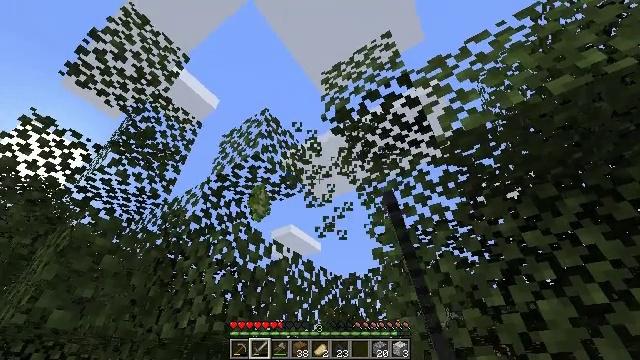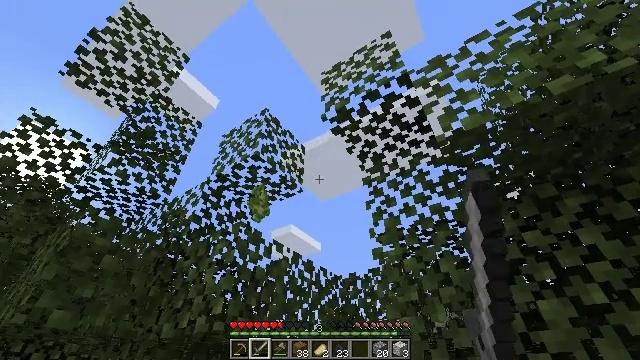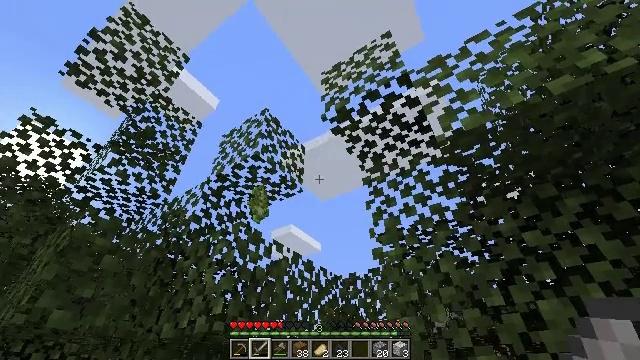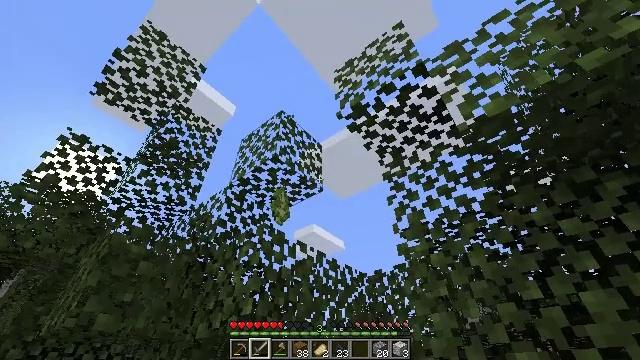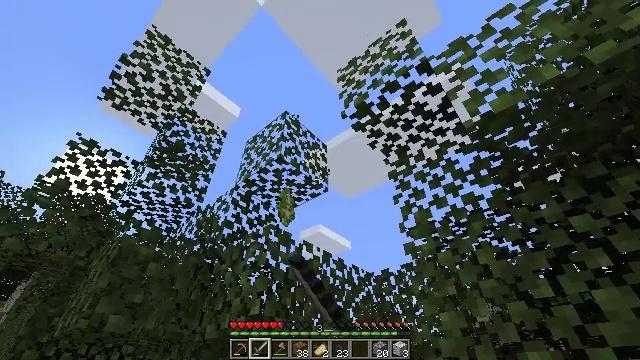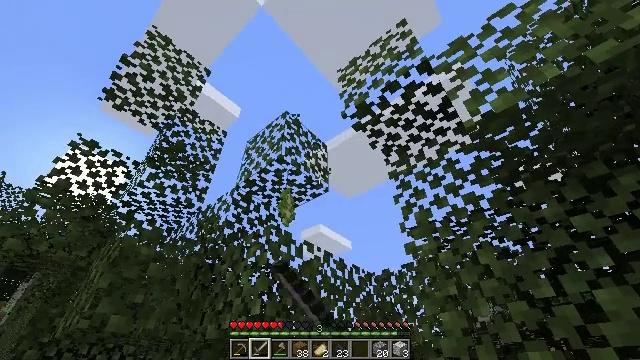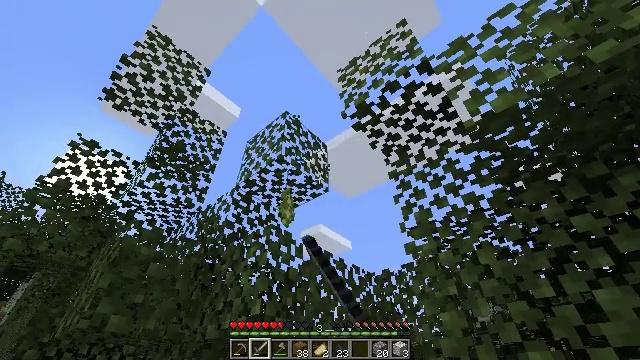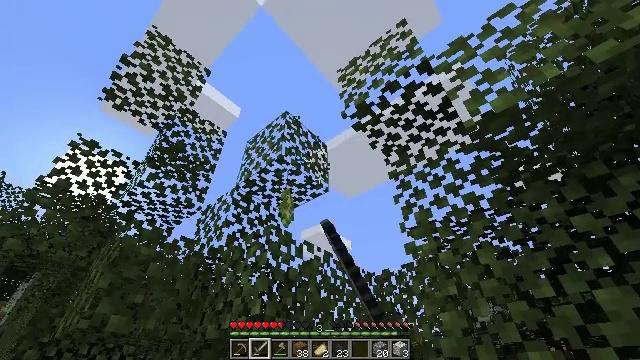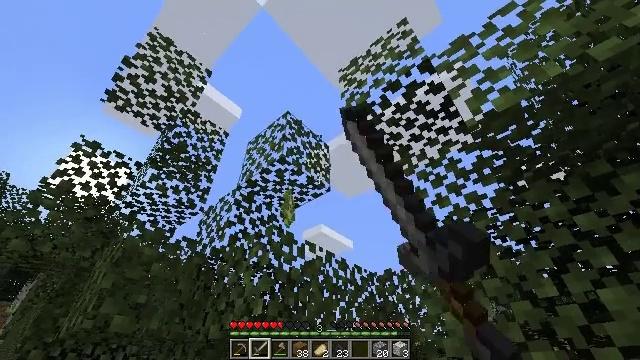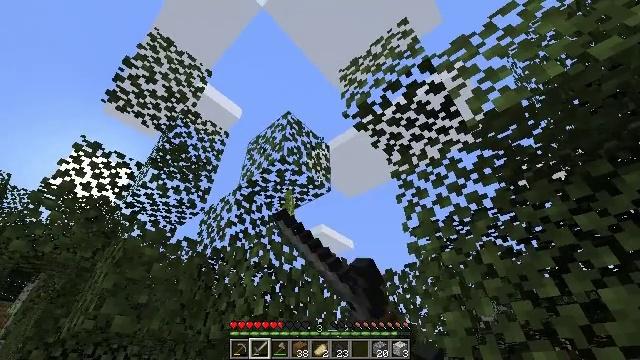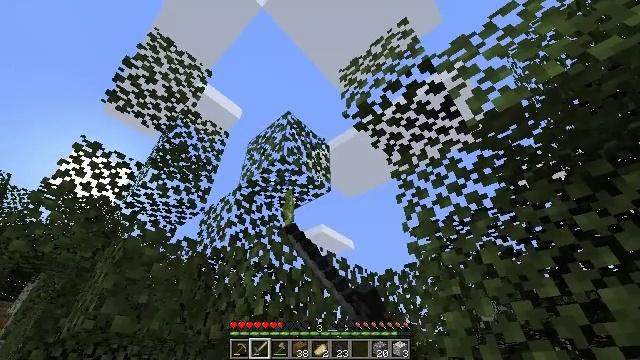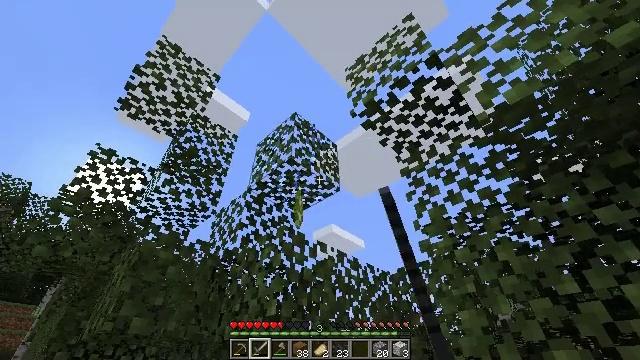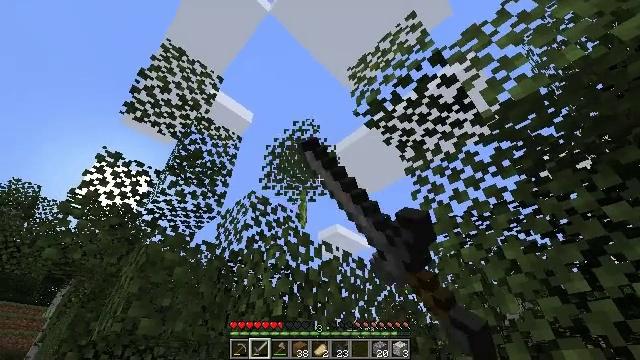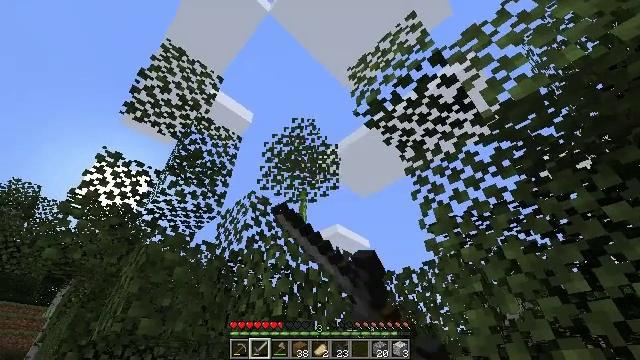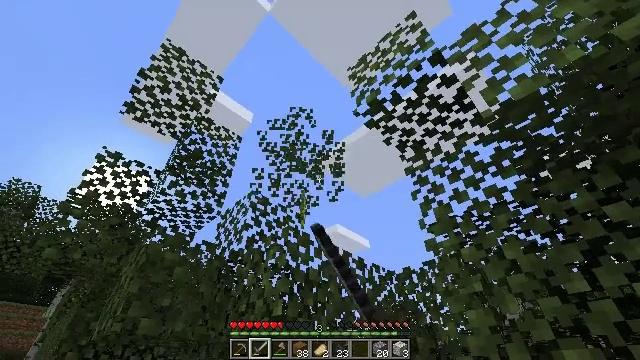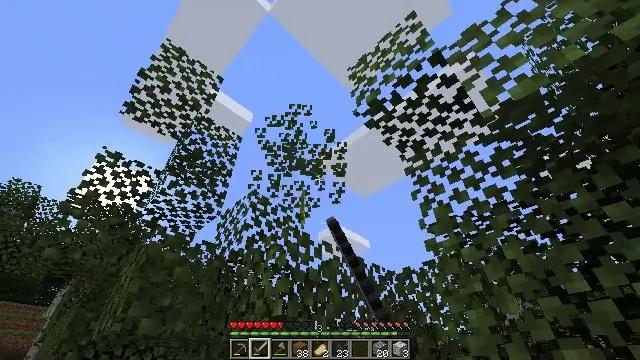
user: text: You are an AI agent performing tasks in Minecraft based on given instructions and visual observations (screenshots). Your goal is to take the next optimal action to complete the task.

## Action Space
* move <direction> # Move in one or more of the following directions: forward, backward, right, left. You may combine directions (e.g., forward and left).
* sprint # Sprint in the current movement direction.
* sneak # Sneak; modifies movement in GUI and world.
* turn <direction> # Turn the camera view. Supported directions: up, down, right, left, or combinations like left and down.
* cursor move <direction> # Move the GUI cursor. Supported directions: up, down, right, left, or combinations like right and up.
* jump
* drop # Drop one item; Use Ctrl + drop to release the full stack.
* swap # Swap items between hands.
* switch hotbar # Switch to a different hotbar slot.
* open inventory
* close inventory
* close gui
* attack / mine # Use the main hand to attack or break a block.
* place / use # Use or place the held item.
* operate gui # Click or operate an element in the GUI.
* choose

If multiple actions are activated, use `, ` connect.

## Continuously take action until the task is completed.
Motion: motion action
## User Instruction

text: Break the birch leaves block.
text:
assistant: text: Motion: attack / mine
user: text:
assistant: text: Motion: attack / mine
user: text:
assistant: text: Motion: turn left, attack / mine
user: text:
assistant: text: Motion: turn left, attack / mine
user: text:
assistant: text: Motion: attack / mine
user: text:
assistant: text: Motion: attack / mine
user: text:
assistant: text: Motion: attack / mine
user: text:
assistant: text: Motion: attack / mine
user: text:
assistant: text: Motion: attack / mine
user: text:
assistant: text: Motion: attack / mine
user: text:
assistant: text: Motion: turn left, attack / mine
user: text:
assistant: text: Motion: turn left, attack / mine
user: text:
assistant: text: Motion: attack / mine
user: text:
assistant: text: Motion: attack / mine
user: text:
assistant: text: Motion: attack / mine
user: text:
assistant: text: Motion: turn left, attack / mine
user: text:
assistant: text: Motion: turn left and down, attack / mine
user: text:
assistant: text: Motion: turn left and down, attack / mine
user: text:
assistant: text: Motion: attack / mine
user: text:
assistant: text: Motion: attack / mine
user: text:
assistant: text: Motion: turn left and down, attack / mine
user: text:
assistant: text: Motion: turn left and down, attack / mine
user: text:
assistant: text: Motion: attack / mine
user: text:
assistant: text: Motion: attack / mine
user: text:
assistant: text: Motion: attack / mine
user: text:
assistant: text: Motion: attack / mine
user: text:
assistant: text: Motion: attack / mine
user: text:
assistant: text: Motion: attack / mine
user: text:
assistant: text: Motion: attack / mine
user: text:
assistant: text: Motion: attack / mine